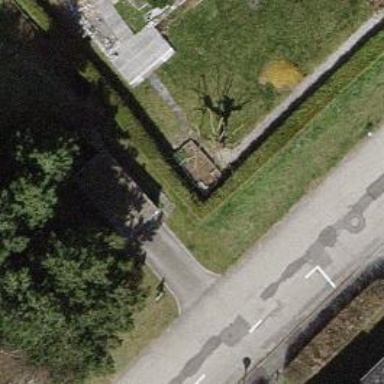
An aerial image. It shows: Hedge barrier.